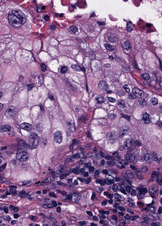
Tumor epithelial tissue: yes
Tumor-associated stroma tissue: yes
Normal tissue: no